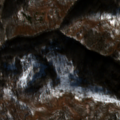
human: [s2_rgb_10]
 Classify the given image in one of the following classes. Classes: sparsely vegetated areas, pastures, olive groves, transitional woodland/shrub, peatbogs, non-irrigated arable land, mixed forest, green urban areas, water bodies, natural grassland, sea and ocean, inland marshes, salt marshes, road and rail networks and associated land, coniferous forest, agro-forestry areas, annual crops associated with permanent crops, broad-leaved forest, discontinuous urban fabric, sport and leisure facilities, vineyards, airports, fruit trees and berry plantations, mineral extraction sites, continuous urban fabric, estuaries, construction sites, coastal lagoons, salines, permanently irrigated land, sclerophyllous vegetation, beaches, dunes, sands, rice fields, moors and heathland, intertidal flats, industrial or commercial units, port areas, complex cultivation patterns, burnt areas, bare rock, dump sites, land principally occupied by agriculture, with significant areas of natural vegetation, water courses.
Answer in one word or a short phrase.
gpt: broad-leaved forest, natural grassland, transitional woodland/shrub